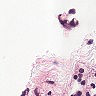
Metastatic tissue present: no